Interaction volume radius: 5 \u00c5
Interaction volume height: 10 \u00c5
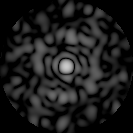
Disorder parameter: 0.8754